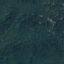
Land use / land cover: Forest